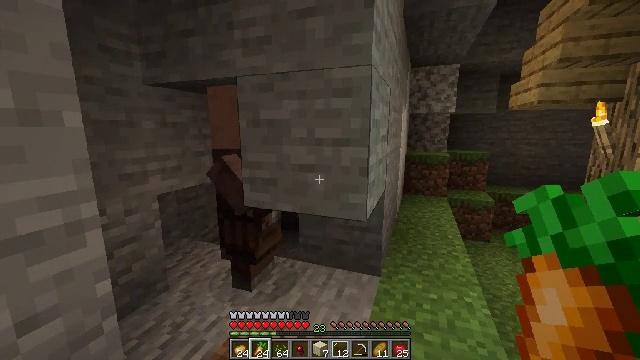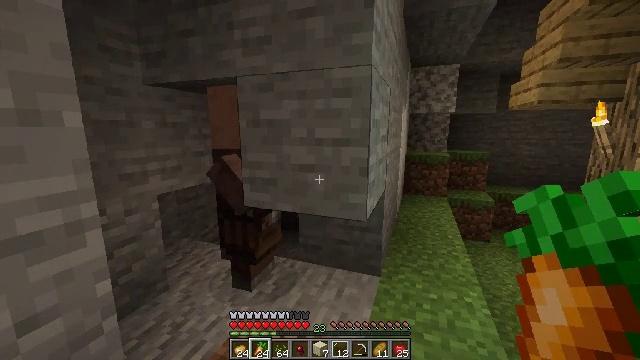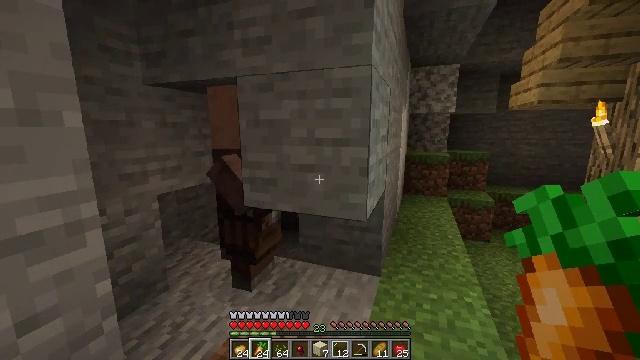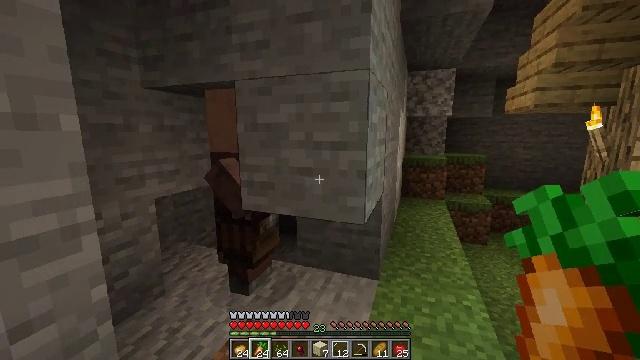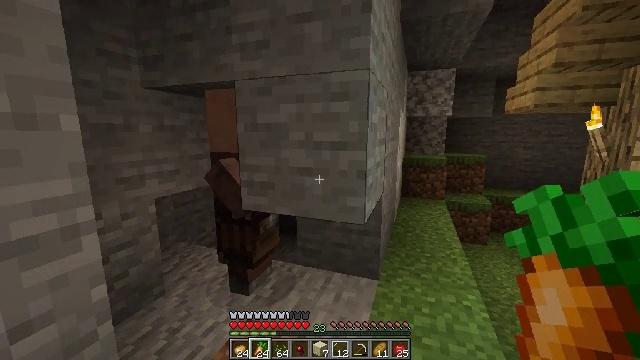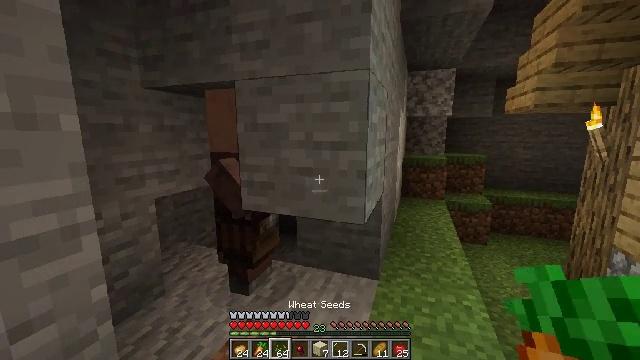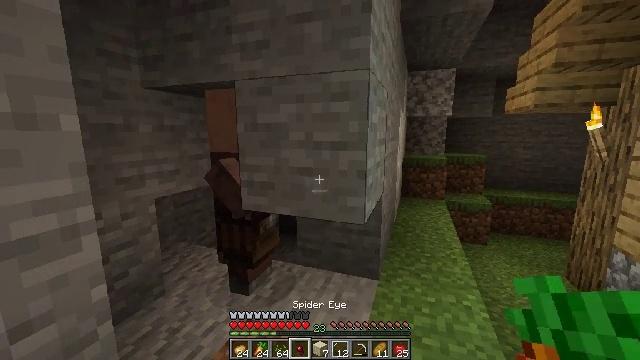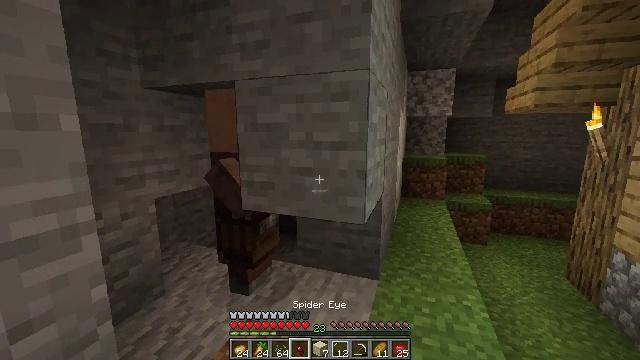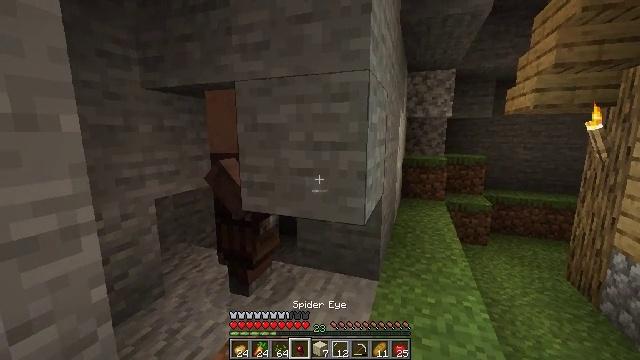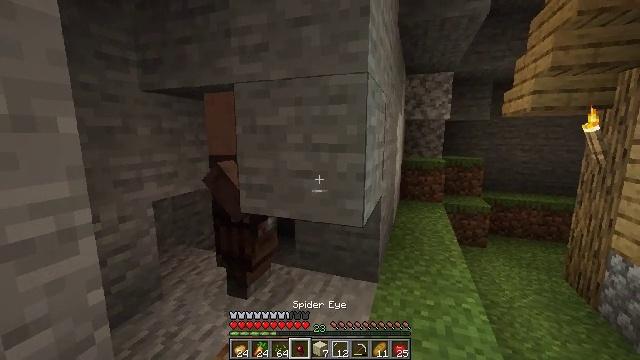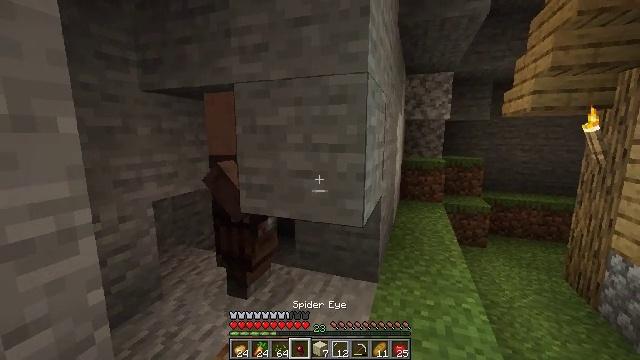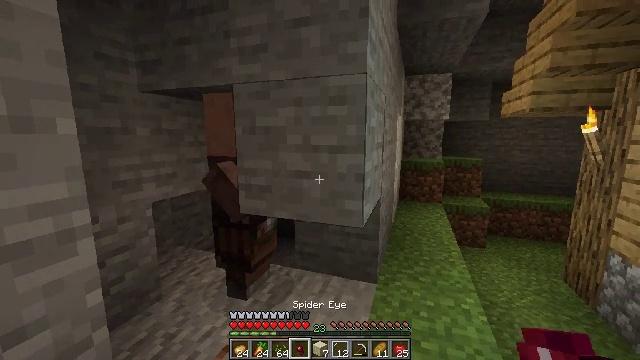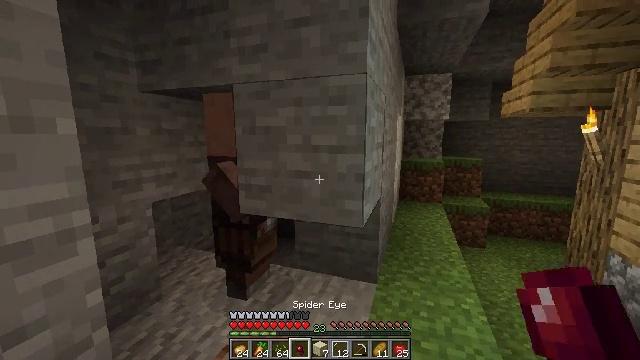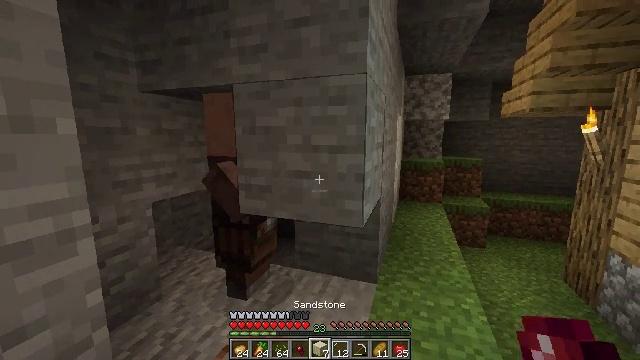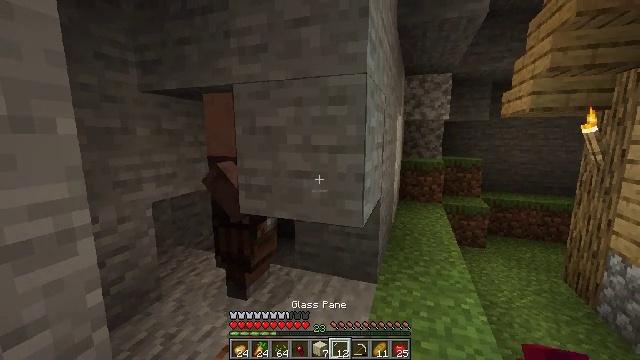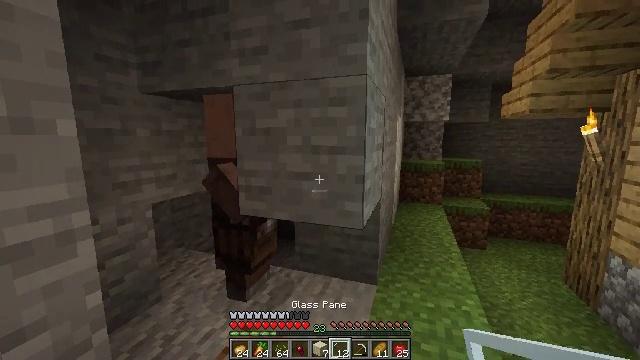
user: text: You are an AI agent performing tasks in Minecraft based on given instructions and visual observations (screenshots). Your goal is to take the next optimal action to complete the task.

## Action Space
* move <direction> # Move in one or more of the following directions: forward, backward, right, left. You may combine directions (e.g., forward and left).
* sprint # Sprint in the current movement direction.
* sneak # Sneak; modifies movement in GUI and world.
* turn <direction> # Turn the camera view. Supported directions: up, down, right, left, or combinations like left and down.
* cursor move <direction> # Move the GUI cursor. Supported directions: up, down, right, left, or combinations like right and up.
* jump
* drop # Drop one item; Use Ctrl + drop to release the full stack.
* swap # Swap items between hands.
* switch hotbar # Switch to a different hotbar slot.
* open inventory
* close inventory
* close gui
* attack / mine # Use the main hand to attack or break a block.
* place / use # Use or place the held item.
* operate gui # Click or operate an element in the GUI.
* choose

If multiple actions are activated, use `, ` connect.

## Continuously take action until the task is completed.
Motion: motion action
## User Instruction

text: Get wheat from the farmland.
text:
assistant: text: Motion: no_op
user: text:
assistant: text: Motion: no_op
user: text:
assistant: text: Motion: no_op
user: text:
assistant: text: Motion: no_op
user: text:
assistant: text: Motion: no_op
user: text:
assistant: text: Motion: no_op
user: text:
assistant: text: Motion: no_op
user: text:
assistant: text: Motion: no_op
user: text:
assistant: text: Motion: no_op
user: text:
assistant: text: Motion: no_op
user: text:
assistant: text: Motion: no_op
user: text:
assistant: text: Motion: no_op
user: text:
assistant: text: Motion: no_op
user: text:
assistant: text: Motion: no_op
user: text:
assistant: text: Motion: no_op
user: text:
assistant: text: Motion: no_op
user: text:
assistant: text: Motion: no_op
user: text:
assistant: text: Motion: no_op
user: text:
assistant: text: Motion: no_op
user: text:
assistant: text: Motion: no_op
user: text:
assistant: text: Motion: no_op
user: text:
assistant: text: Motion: no_op
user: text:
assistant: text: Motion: no_op
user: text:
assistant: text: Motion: no_op
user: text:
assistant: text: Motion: no_op
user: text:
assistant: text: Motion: no_op
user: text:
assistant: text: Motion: no_op
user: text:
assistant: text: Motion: no_op
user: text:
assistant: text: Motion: no_op
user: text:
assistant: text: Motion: no_op